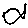
Label: fish